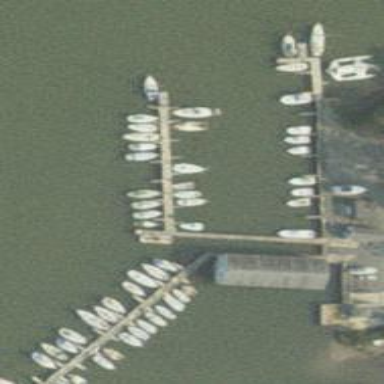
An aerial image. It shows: Marina on leisure land.